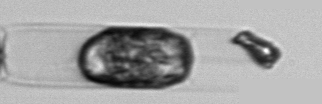
Label: Ditylum_brightwellii